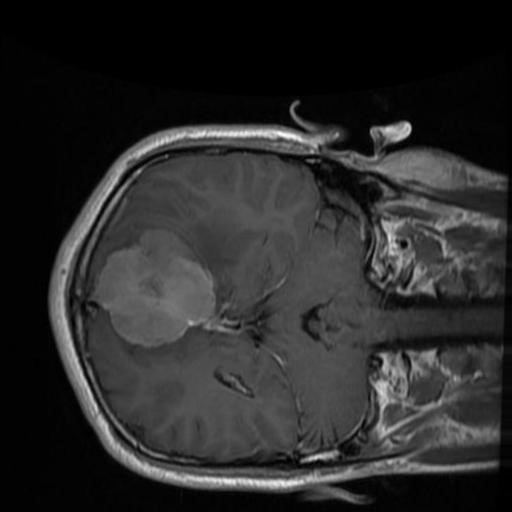
Label: brain_menin